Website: ulta-beauty
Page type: newsletter-management
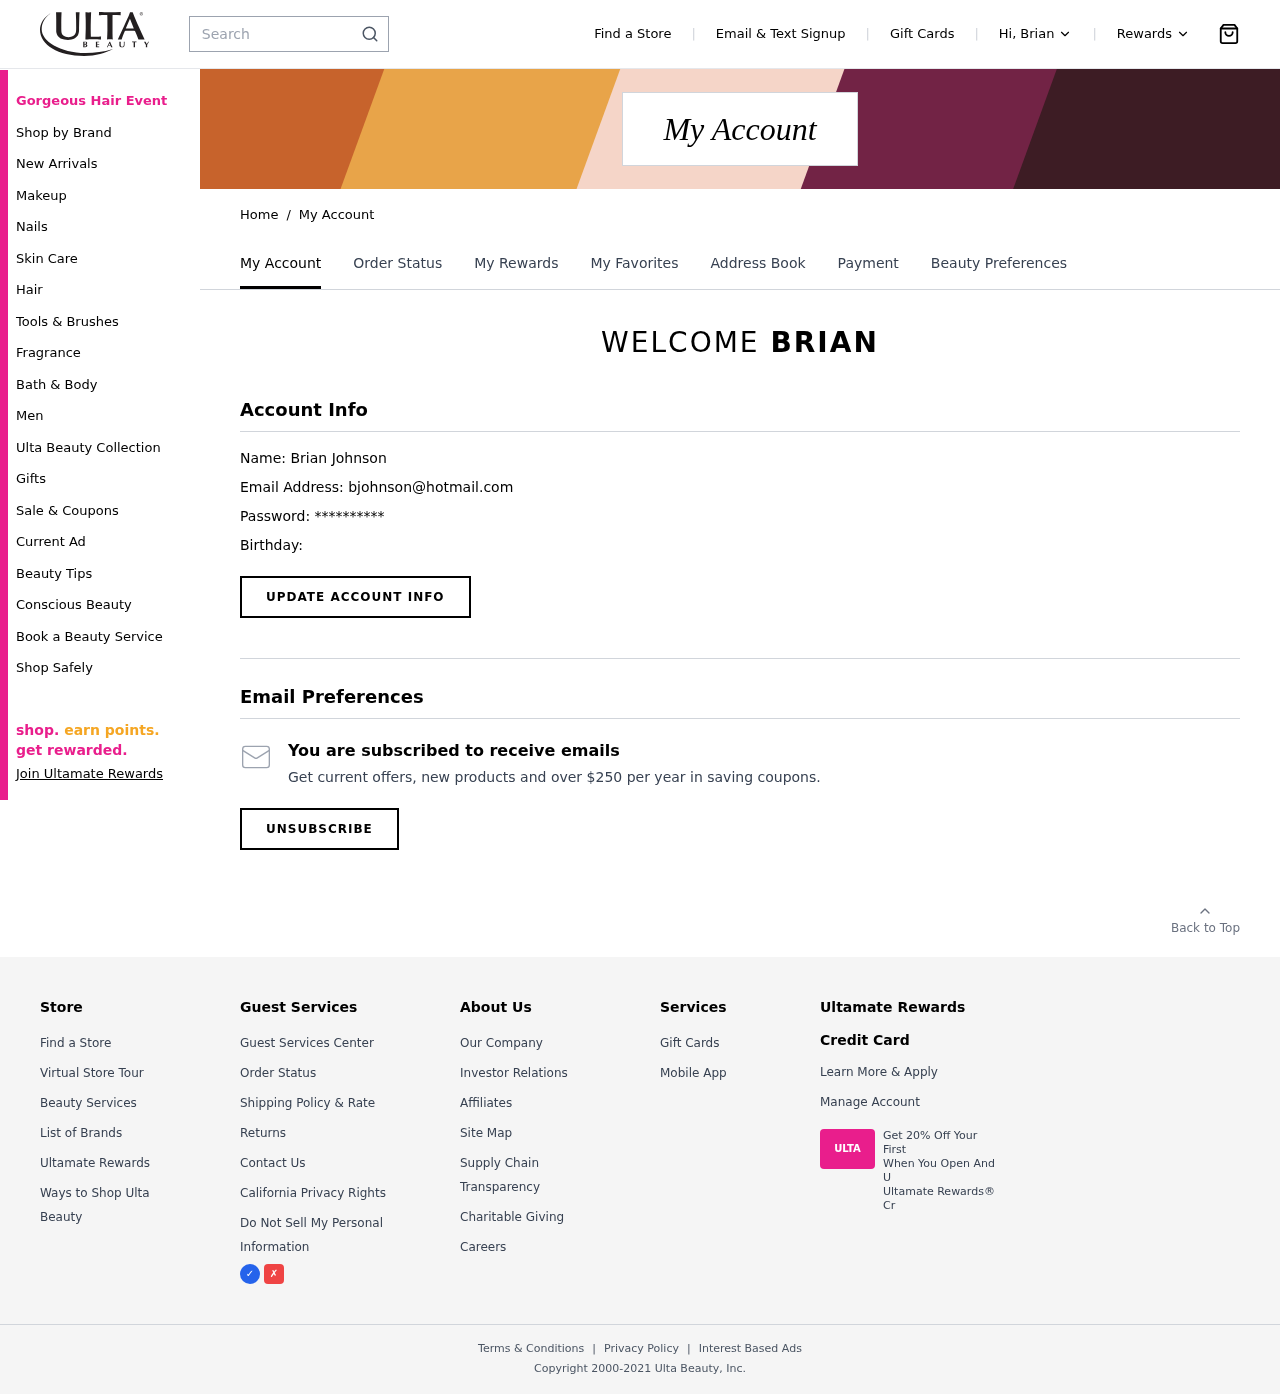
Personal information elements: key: PII_EMAIL
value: bjohnson@hotmail.com
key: PII_FIRSTNAME
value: Brian
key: PII_FIRSTNAME
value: BRIAN
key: PII_FULLNAME
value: Brian Johnson
Search elements: key: HEADER_SEARCH
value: Search